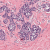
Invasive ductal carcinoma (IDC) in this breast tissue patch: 0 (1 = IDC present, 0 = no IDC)